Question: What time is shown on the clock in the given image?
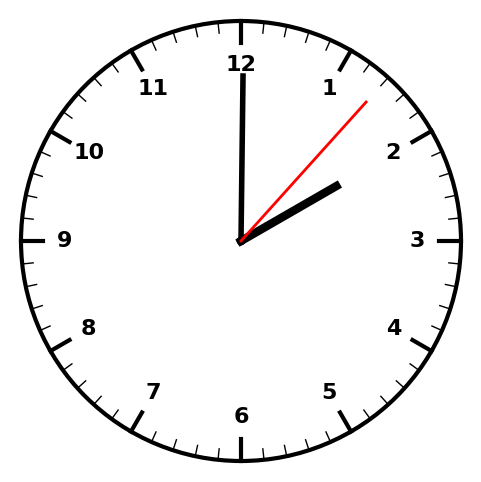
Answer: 02:00:07